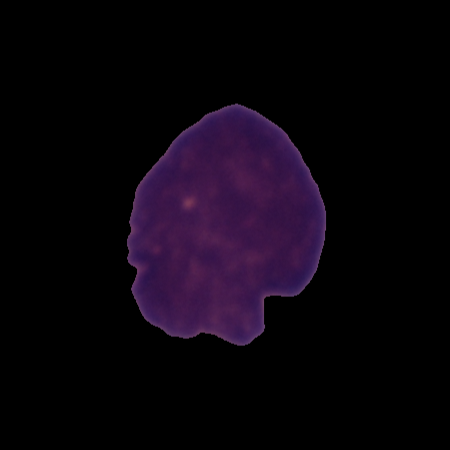
Label: cancer